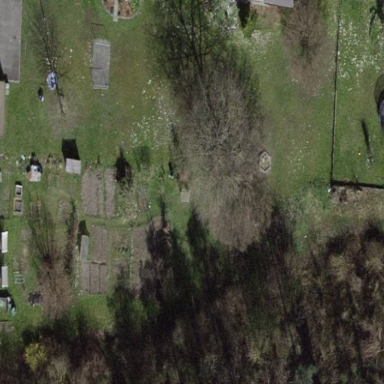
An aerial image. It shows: Allotments area.